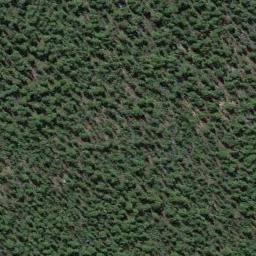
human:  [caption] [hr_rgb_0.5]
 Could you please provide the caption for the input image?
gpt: The forest has a lot of sparse green trees .

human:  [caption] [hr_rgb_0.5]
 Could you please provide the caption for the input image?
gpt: Many green trees are in a forest .

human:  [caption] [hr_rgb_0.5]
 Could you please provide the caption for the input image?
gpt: This is a dense forest .

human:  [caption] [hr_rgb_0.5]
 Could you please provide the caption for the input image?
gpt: The forest is on the bare land .

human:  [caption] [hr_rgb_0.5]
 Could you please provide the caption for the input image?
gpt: A dense forest with many green trees .